Question: I'm trying to use use '$current_url = basename($_SERVER['PHP_SELF']);' to determine which page I am on, considering my navigation (html) is stored in a php file and is included in every page. This is the code I use to determine which navigation option should be active:
'''
<link rel="stylesheet" href="css/style.css">
<link rel="stylesheet" href="css/no-background.css">
<ul>
<?php
$current_url = basename($_SERVER['PHP_SELF']);
$active = "class="active"";
?>
<?php if ($current_url == "globaluser.php") { ?>
<li <?php echo $active;?> > <?php } ?> <a href="globaluser.php?Agent=<?php echo $Agent;?>">Overview</a></li>
<?php if ($current_url == "search.php") { ?>
<li <?php echo $active;?> > <?php } ?> <a href="search.php?Agent=<?php echo $Agent?>">Add new client</a></li>
<?php if ($current_url == "viewadmins.php") { ?>
<li <?php echo $active;?> > <?php } ?> <a href="viewadmins.php?Agent=<?php echo $Agent?>">View admins</a></li>
<li class="border-right"><a href="emails.php?Agent=<?php echo $Agent?>">E-mails</a></li>
<li class="right border-right"><a href="logout.php"><?php echo $Agent?></a>
<ul class="drop1">
<li><a href="earnings.php?Agent=<?php echo $Agent?>">Earnings</a></li>
<li id="hover-trigger"><a href="#">Change Password</a>
<ul class="drop2">
<li>
<form action="changepass.php?Agent=<?php echo $Agent?>" method="POST">
<input type="password" name="1" placeholder="Enter new password">
<input type="password" name="2" placeholder="Repeat new password">
</li>
<li>
<input type="submit" name="changepw" class="button" value="Change">
</form>
</li>
</ul>
</li>
<li>
<form action="logout.php">
<input type="submit" class="button" value="Log out">
</form>
</li>
</ul>
</li>
'''
But it doesn't work. It shows the active page as active, however, it shows 2 pages as simple hyperlinks. This is what it looks like:

Does anyone have any clue as to why this happens? It works for 2 but fails for 2, exact same code?
Thanks
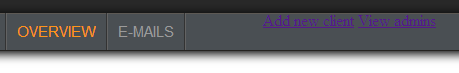
Answer: You should do it like this:
'''
<li <?php echo ($current_url == "globaluser.php") ? $active : ''?> ><a href="globaluser.php?Agent=<?php echo $Agent;?>">Overview</a></li>
'''
because right now you're conditioning the presence of the opening '<li>' tag